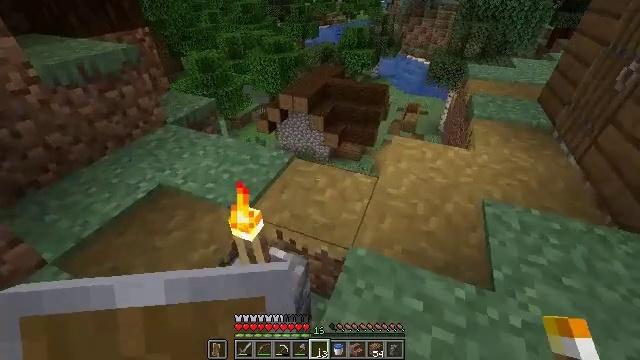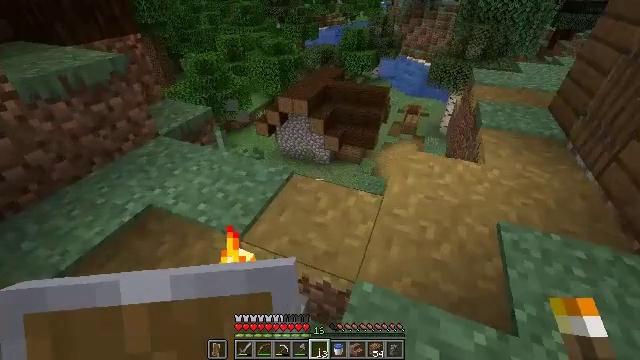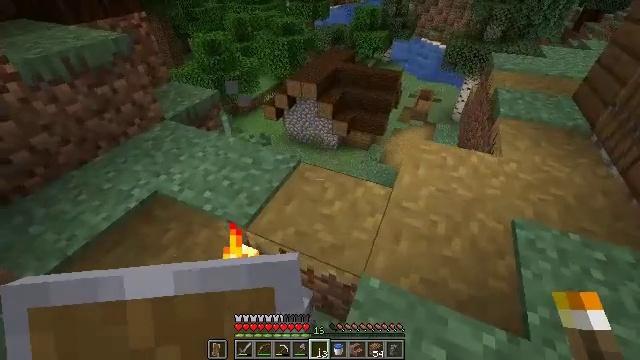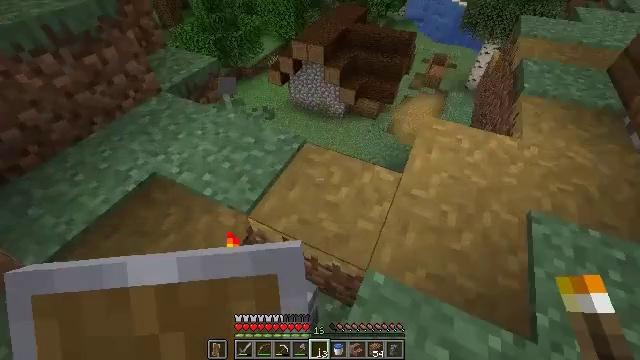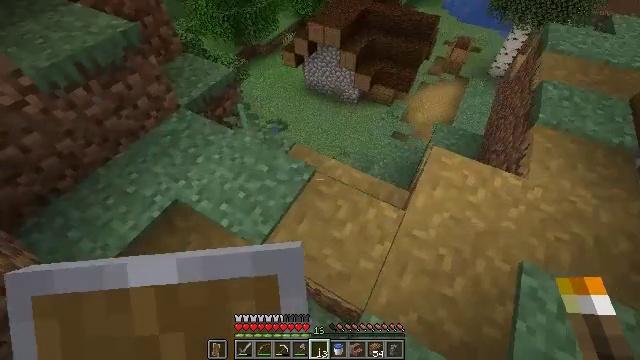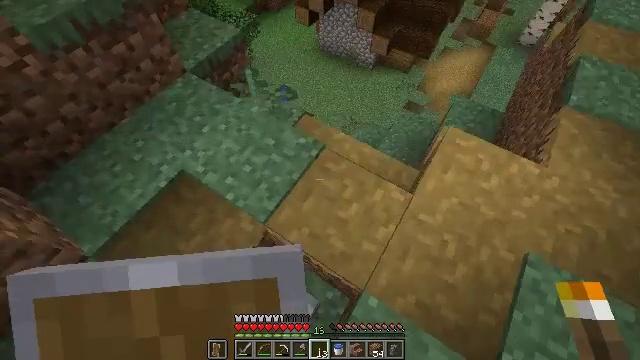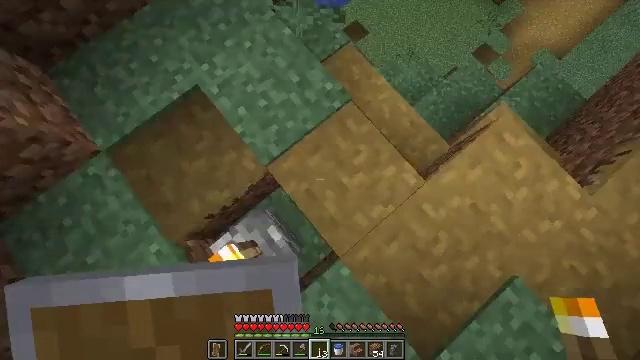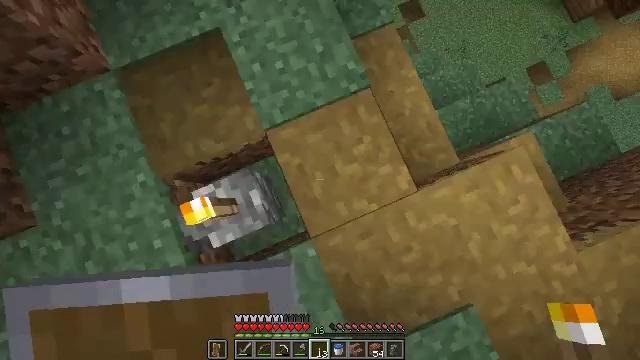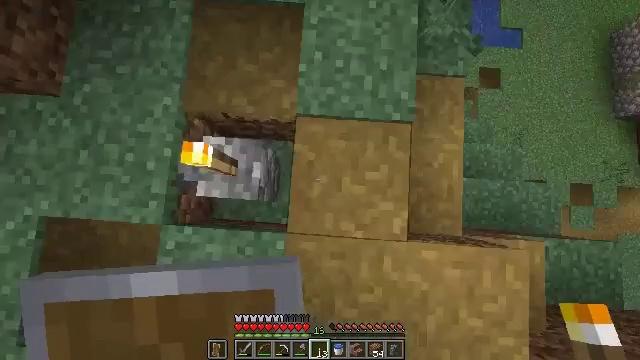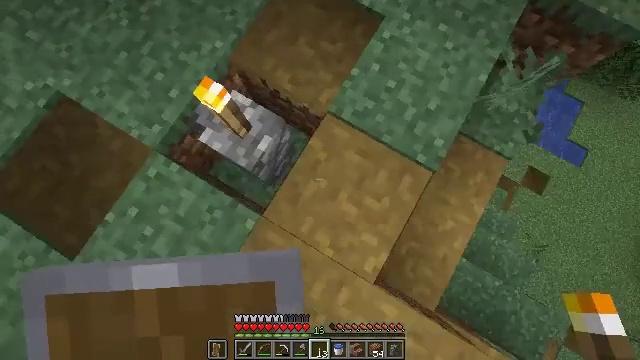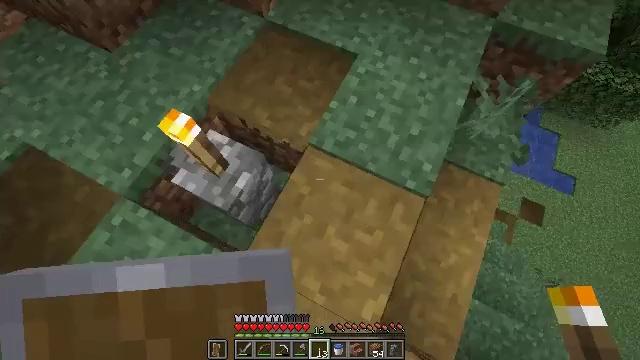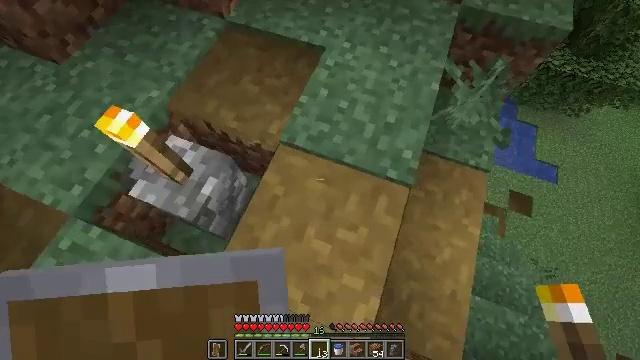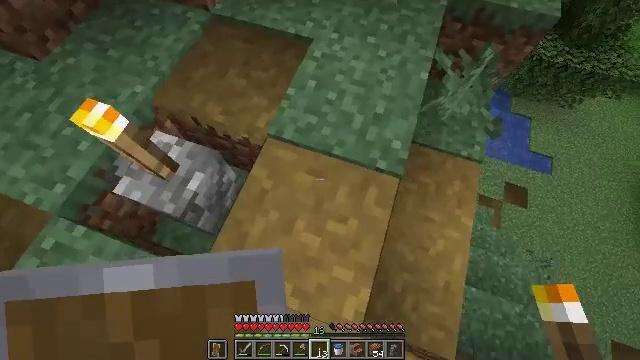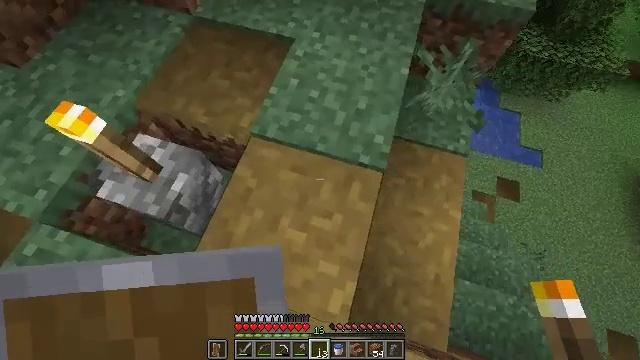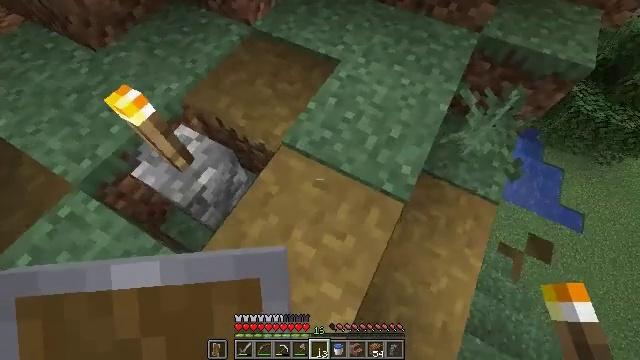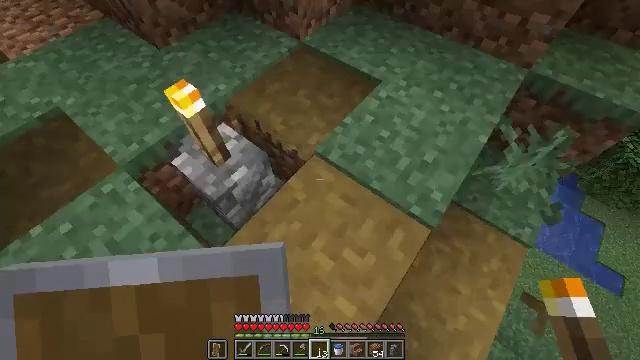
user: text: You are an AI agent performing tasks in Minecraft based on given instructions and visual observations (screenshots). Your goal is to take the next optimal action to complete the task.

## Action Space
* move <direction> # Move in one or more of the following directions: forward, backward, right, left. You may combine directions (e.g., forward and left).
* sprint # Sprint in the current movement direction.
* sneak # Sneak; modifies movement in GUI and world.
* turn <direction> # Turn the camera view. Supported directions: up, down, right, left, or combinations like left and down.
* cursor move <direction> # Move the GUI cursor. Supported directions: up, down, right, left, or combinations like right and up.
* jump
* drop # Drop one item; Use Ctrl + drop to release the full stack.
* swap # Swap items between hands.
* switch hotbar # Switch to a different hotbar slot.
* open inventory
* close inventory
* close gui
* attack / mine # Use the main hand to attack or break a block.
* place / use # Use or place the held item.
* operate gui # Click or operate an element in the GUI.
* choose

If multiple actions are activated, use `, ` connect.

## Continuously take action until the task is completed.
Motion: motion action
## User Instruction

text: Mine the cobblestone wall for materials.
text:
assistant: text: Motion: move forward
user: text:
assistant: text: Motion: move forward, turn left and down
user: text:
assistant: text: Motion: move forward, turn left and down
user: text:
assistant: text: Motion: move forward, turn left and down
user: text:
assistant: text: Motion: move forward, turn left and down
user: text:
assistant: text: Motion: move right, turn left and down
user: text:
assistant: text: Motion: move right, turn left and down
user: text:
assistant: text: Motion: move right, turn left and up
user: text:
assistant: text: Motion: turn left and up
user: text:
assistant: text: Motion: turn right and up
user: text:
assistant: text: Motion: turn right and up
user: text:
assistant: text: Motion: turn right
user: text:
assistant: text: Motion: turn right
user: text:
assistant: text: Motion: turn left and up
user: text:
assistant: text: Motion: move left, turn left and up
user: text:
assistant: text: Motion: move left, turn up
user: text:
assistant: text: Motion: move left, turn left
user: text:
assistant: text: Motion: turn left
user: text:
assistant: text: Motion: turn left, switch to hotbar 4
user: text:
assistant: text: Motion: turn left, switch to hotbar 4
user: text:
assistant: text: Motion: turn left, switch to hotbar 4
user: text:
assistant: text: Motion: no_op
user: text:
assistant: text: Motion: attack / mine
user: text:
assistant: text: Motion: attack / mine
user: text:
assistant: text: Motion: attack / mine
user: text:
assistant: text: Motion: attack / mine
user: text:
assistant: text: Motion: attack / mine, switch to hotbar 3
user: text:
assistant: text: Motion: attack / mine, switch to hotbar 3
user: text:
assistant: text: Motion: attack / mine
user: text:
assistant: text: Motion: attack / mine